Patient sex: F
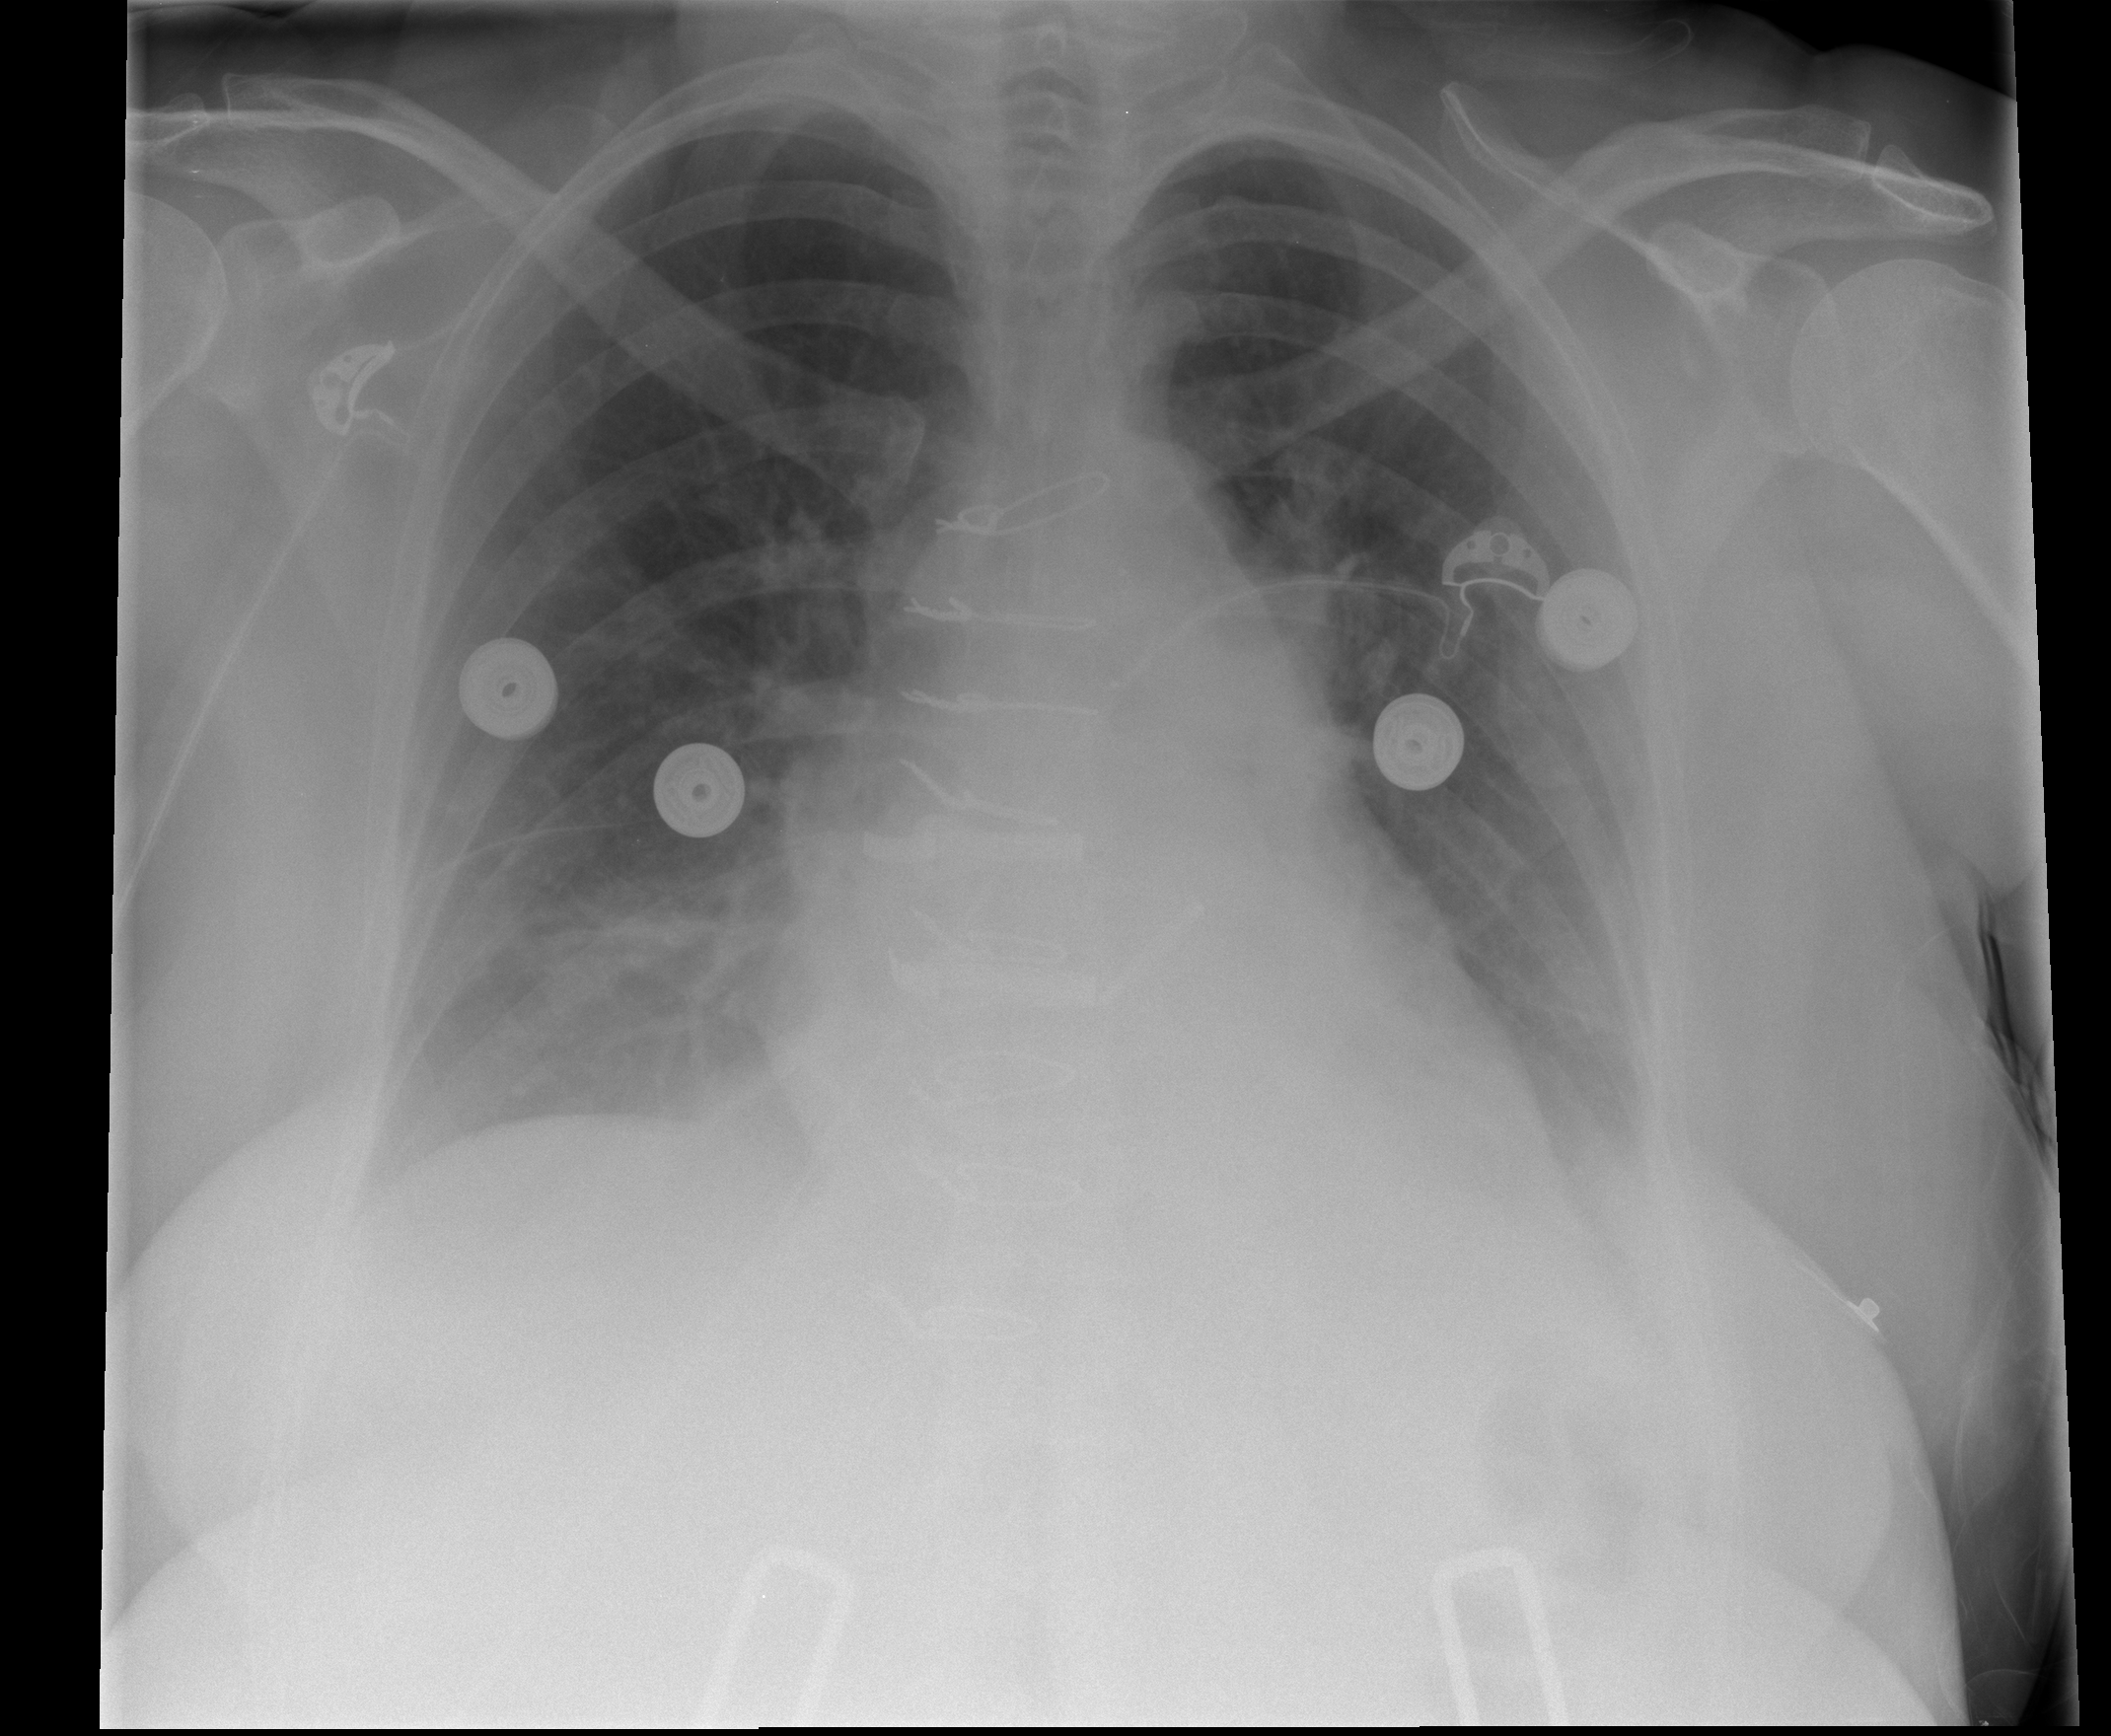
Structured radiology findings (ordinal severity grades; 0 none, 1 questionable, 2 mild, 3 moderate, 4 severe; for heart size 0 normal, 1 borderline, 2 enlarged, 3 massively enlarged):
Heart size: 0
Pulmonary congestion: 0
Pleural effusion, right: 2
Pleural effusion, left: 2
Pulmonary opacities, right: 0
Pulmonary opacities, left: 0
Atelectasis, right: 0
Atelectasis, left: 1